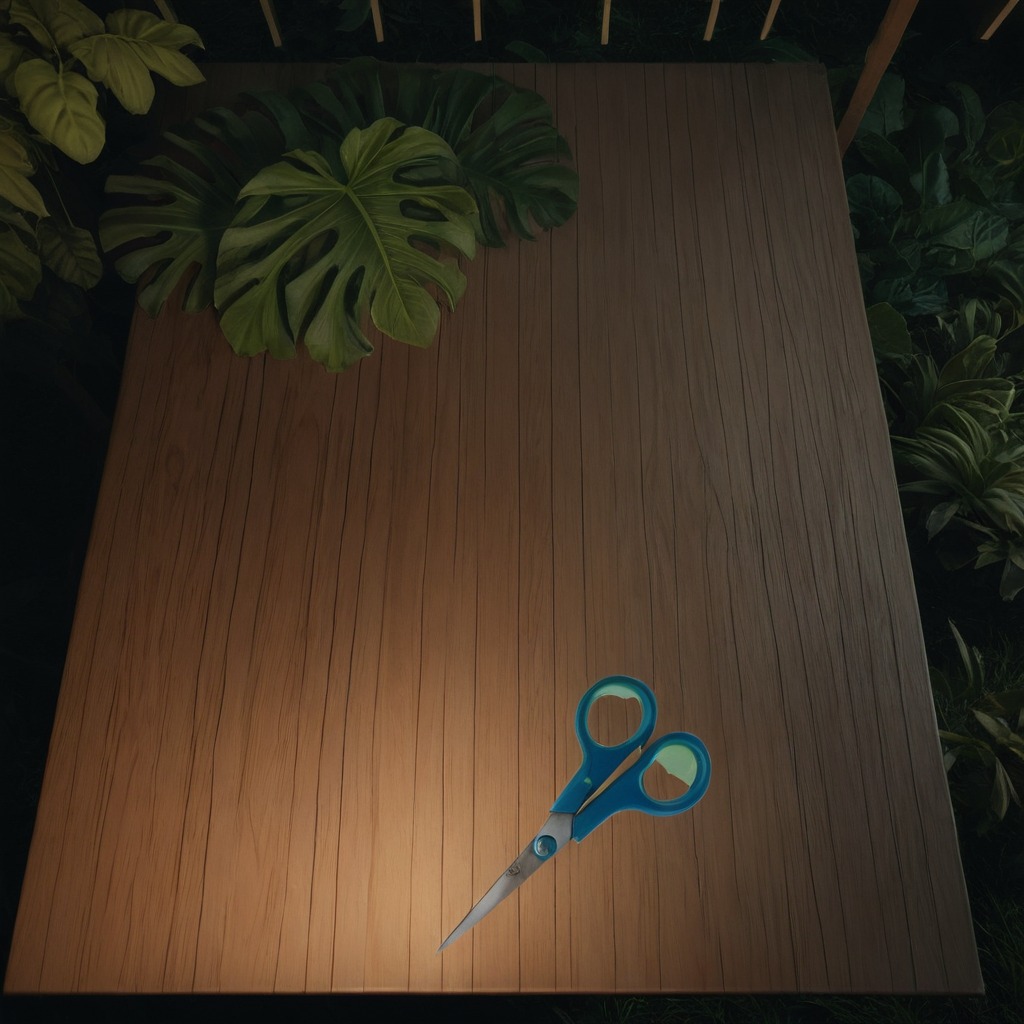
A scissor lies on the wooden table.